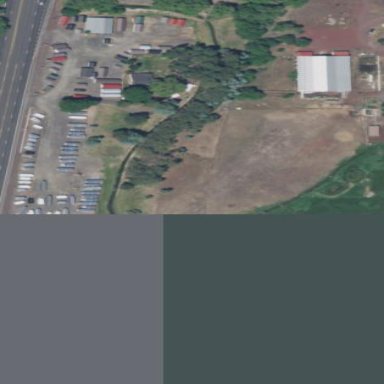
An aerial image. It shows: Farmyard area.